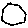
Label: hexagon